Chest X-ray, AP view. Patient: 35 years old, sex F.
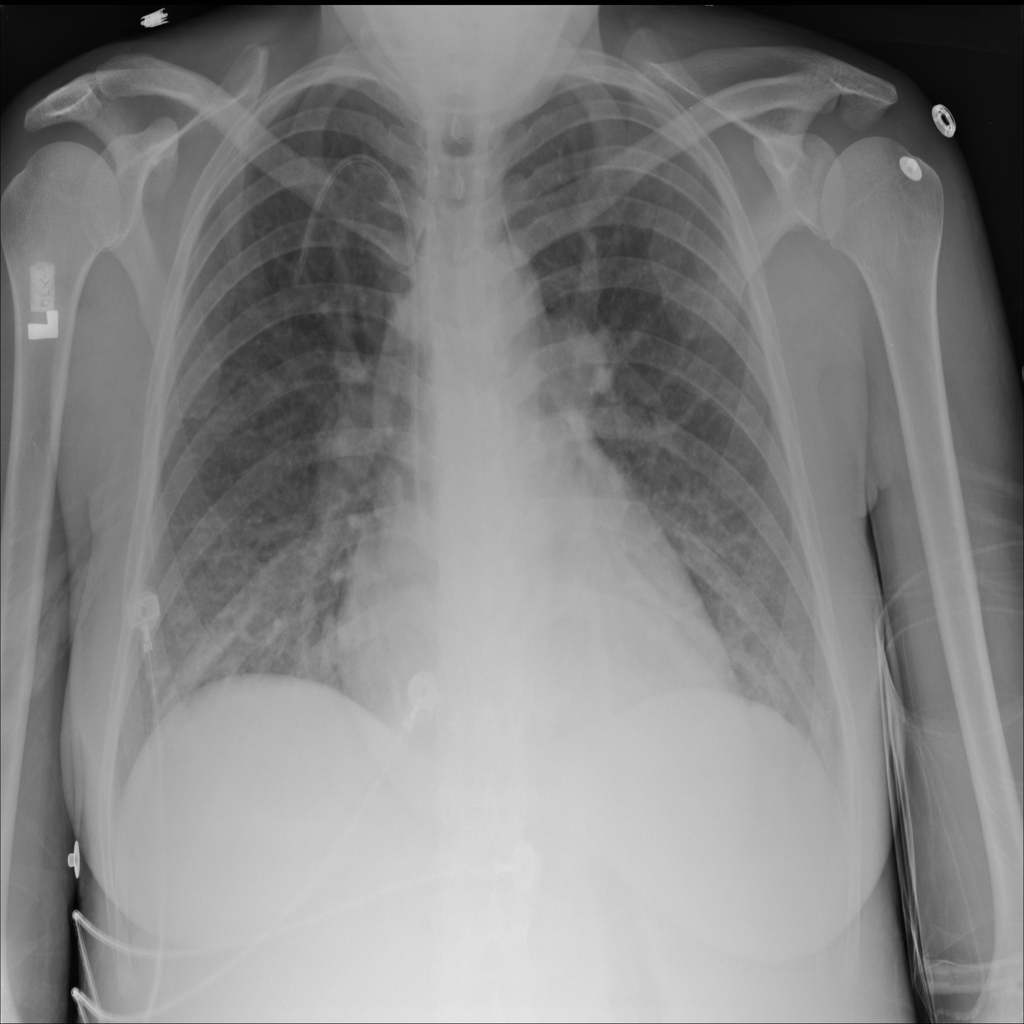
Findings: Cardiomegaly, Infiltration